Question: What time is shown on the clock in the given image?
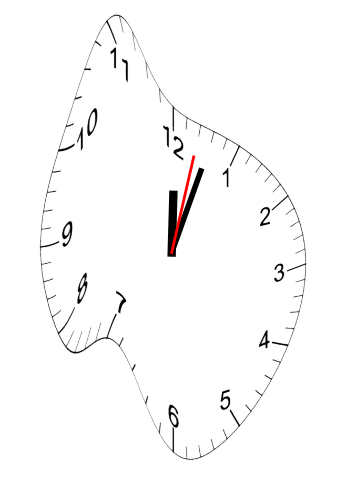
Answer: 12:03:02